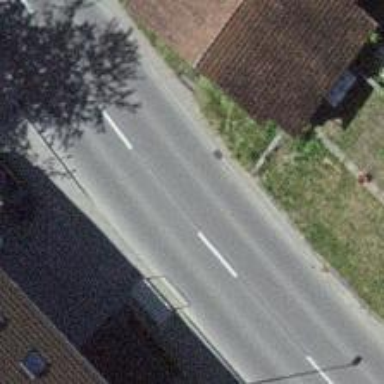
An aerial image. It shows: Primary road with asphalt surface.